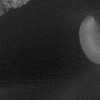
Atmospheric dust classification: not_dusty